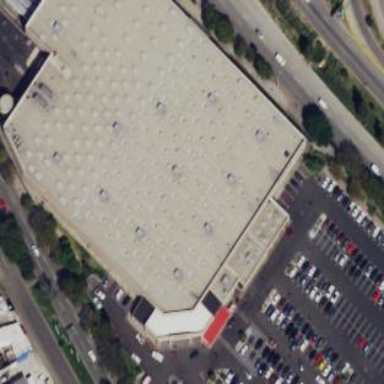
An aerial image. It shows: Wholesale shop located inside building.